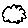
Label: cloud